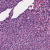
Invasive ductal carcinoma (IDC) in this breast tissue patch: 1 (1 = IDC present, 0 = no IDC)